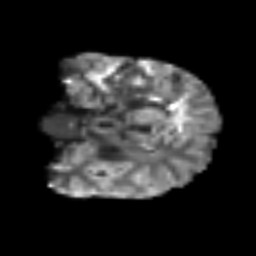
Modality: T2w
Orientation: coronal
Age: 50
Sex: male
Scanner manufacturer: siemens
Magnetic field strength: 3 T
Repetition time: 6.1 s
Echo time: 0.101 s